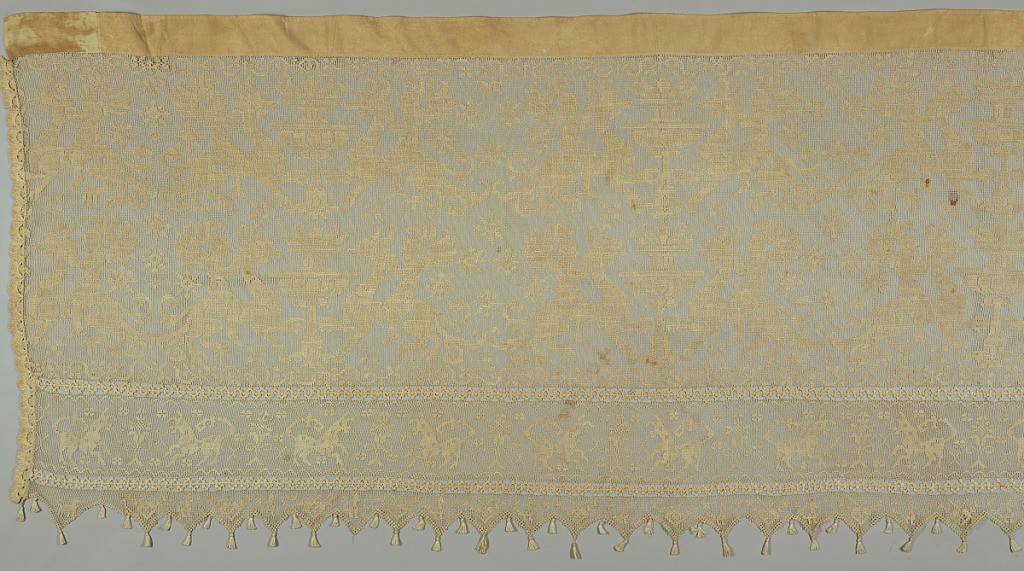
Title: Cover
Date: late 19th century
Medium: linen Technique: needlework on knotted net
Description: Long rectangular knotted and embroidered net border comprised of two rows of fantastic riders and beasts surrounding an urn in a vertical symmetrical repeat. Bobbin lace insert between field and border of embroidered net with beasts. Additional bobbin lace insert and pointed edging of embroidered knotted net with animals and tassels at each point.